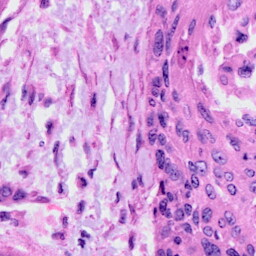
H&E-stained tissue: Cervix